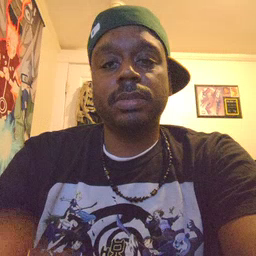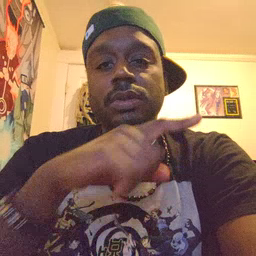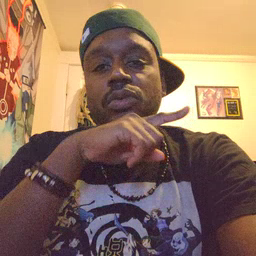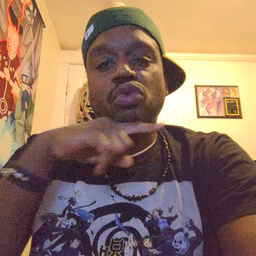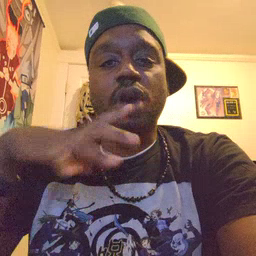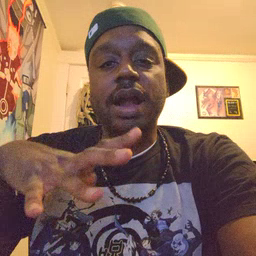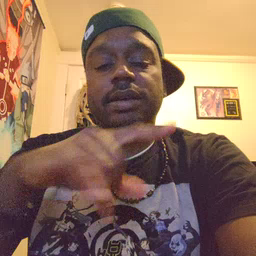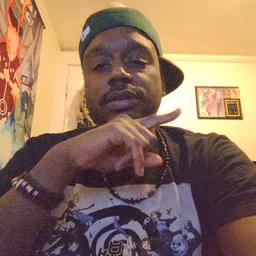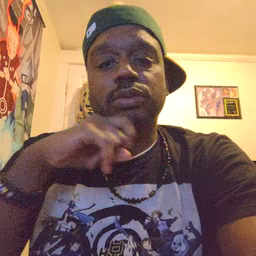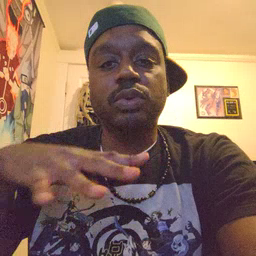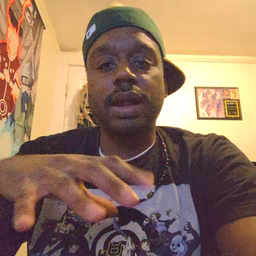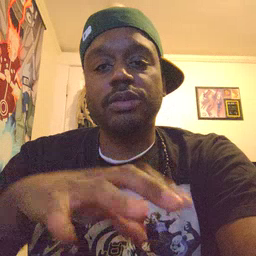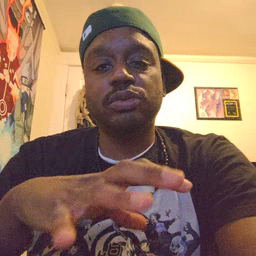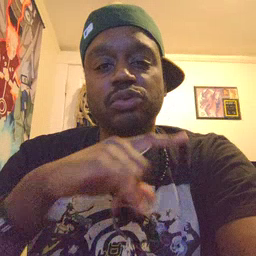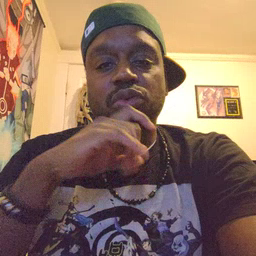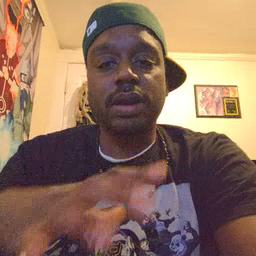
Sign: dryer